Question: I am using Ruby on Rails to develop a webapp. I want it so that when an user signs up an unique hash is sent to their e-mail which they will have to enter on the website to validate their account.
I get an error when I try to deliver the e-mail.
'''
config.action_mailer.delivery_method = :smtp
config.action_mailer.smtp_settings = {
:address => "mail.XXX.com",
:port => "25",
:user_name => 'test@XXX.com',
:password => 'XXXXXX',
:authentication => :login,
:enable_starttls_auto => true,
:tls => false}
config.action_mailer.perform_deliveries = true
config.action_mailer.raise_delivery_errors = true
'''
When I use these settings to try send an email I am greeted with this error:

I am using this from my localhost, the login is correct aswell as the ports and the addresses.
Also no e-mail is getting sent. I am getting a similar error when trying to send an email trough thunderbird from the same address, it might be linked.
When sending an email from the webmail space it works.
I am using Rails 3.
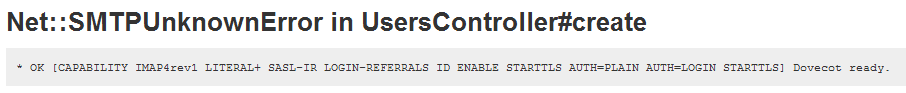
Answer: If you are getting the same error when sending from thunderbird, you probably have something wrong with your 'smtp' configuration.
Please let us know what is your email provider and the configuration your have used for 'SMTP'. It should be under 'config/environments/$RAILS_ENV.rb'.
You can also find more information <URL>.